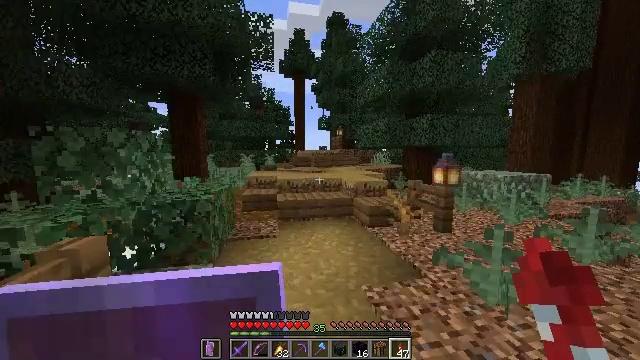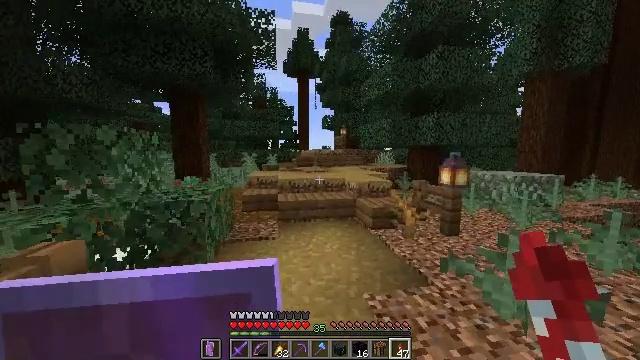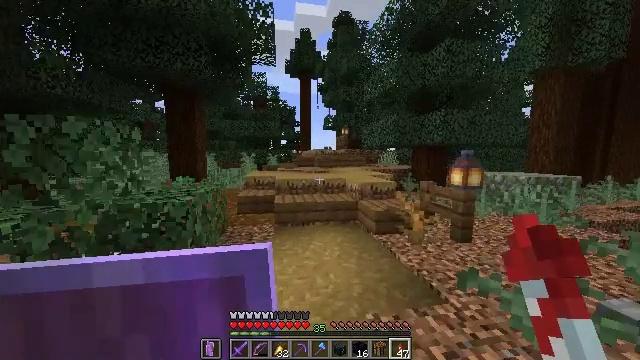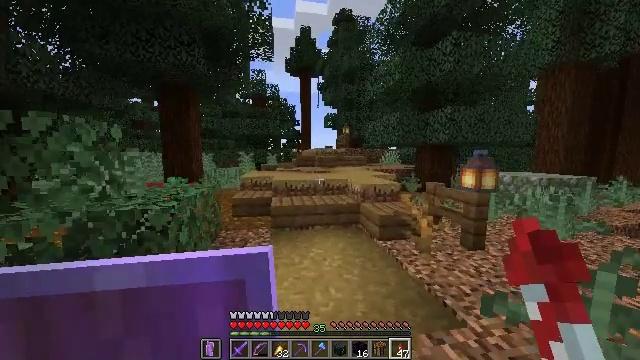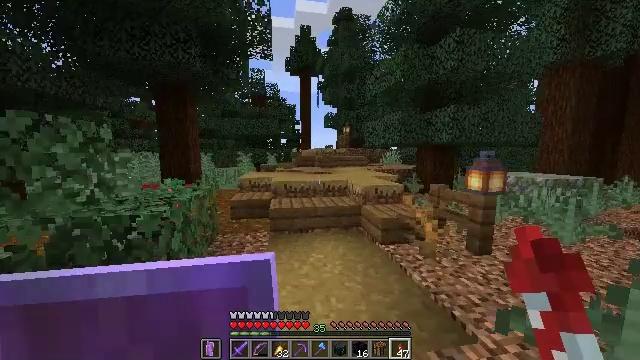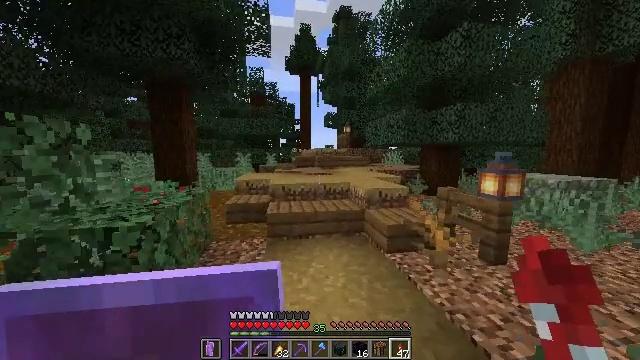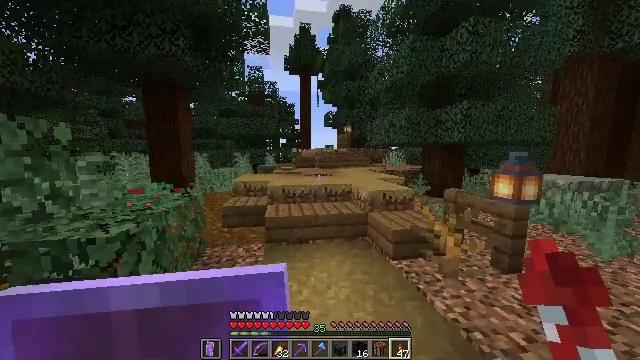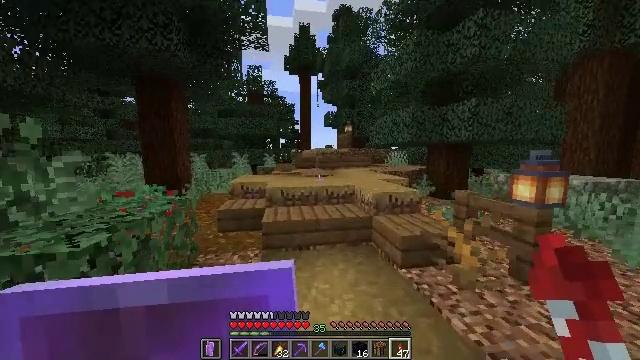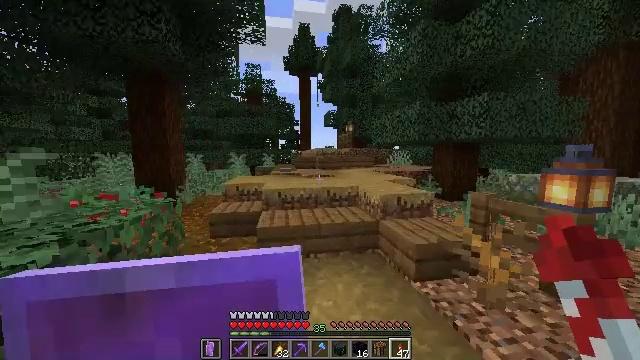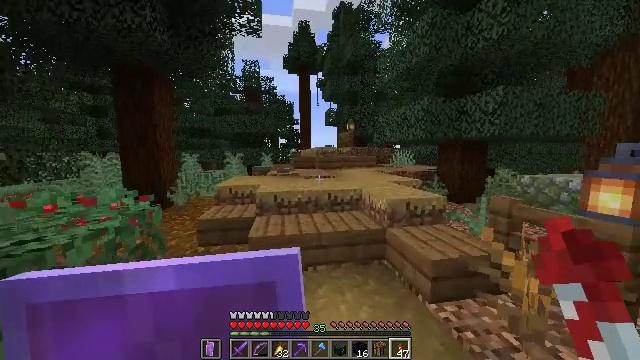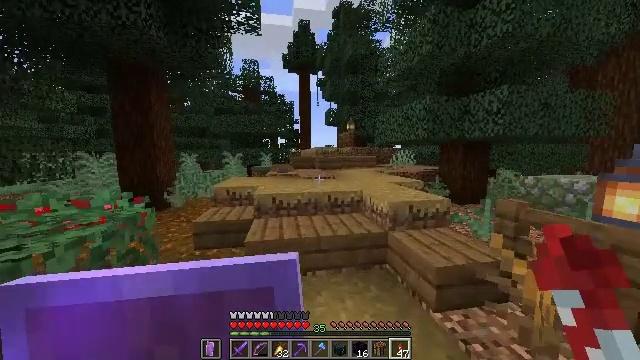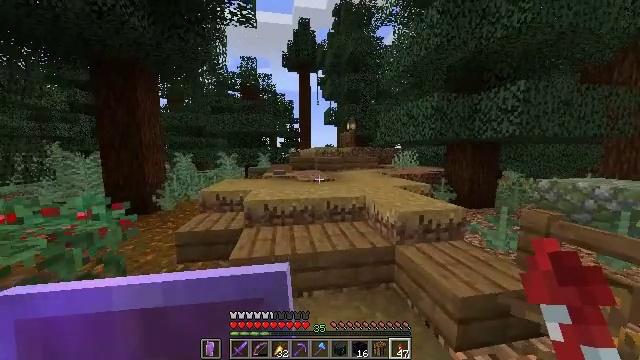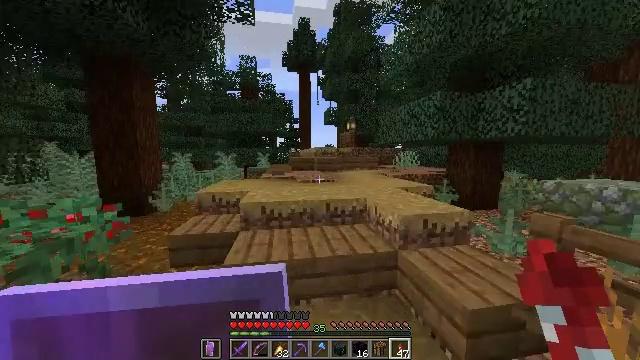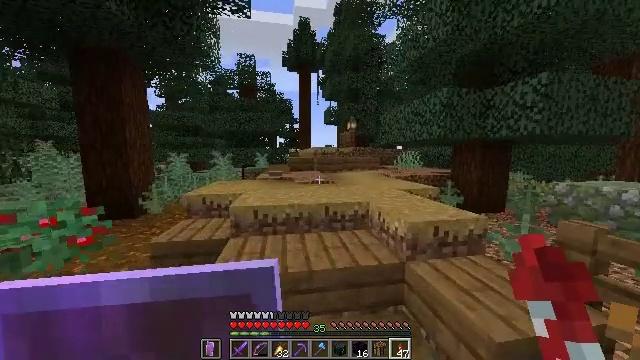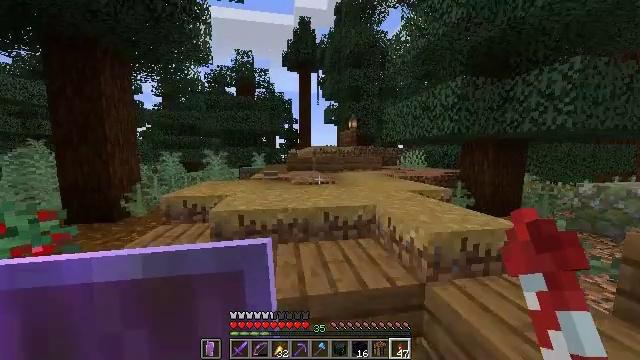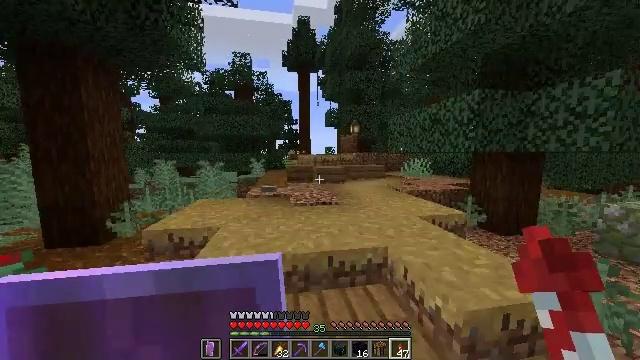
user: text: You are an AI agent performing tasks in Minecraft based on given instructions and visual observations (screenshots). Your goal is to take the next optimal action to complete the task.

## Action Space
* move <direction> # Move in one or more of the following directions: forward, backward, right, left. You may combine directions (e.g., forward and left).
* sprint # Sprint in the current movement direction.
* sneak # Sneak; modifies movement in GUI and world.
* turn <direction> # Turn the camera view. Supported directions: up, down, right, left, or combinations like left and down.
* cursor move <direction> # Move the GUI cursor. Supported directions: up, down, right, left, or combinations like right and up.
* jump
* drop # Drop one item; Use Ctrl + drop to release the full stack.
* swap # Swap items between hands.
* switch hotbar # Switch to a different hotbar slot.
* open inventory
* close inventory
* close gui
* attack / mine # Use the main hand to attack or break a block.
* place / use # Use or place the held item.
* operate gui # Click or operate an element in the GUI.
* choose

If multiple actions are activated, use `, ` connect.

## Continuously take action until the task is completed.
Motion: motion action
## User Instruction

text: Make a light gray carpet using light gray wool.
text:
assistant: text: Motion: move forward, sprint, turn left, attack / mine
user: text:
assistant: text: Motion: move forward, sprint, attack / mine
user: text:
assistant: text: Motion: move forward, sprint, attack / mine
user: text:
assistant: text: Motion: move forward, sprint, attack / mine
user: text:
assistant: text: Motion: move forward, sprint, attack / mine
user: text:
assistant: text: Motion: move forward, sprint, attack / mine
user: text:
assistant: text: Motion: move forward, sprint, attack / mine
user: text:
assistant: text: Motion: move forward, sprint, attack / mine
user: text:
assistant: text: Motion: move forward, sprint, attack / mine
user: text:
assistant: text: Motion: move forward, sprint, attack / mine
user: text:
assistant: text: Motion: move forward, sprint, attack / mine
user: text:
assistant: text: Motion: move forward, sprint, attack / mine
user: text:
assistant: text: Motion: move forward, sprint, attack / mine
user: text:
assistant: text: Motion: move forward, sprint, attack / mine
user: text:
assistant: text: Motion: move forward, sprint, attack / mine, jump
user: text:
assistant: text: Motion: move forward, sprint, attack / mine, jump
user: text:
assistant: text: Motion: move forward, sprint, attack / mine, jump
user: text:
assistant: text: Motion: move forward, sprint, attack / mine
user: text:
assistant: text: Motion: move forward, sprint, attack / mine
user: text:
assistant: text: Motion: move forward, sprint, attack / mine
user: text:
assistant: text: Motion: move forward, sprint, attack / mine
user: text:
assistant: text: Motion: move forward, sprint, attack / mine
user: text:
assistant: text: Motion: move forward, sprint, attack / mine
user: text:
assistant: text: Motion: move forward, sprint, attack / mine
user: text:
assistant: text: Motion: move forward, sprint, attack / mine
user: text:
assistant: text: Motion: move forward, sprint, turn left, attack / mine
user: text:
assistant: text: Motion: move forward, sprint, attack / mine
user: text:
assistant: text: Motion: move forward, sprint, attack / mine
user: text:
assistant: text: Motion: move forward, sprint, attack / mine
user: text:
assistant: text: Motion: move forward, sprint, attack / mine